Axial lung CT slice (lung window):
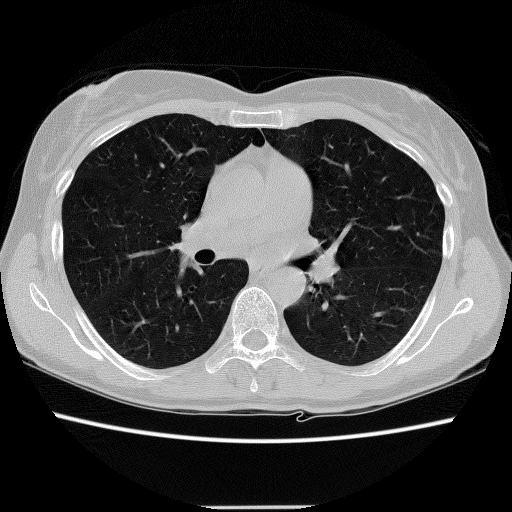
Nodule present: no